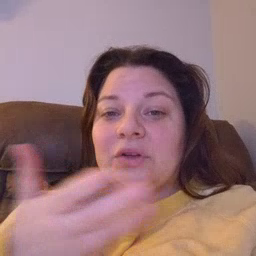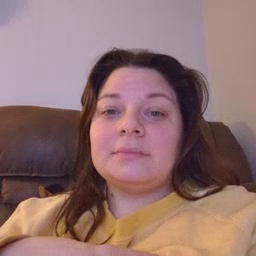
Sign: every